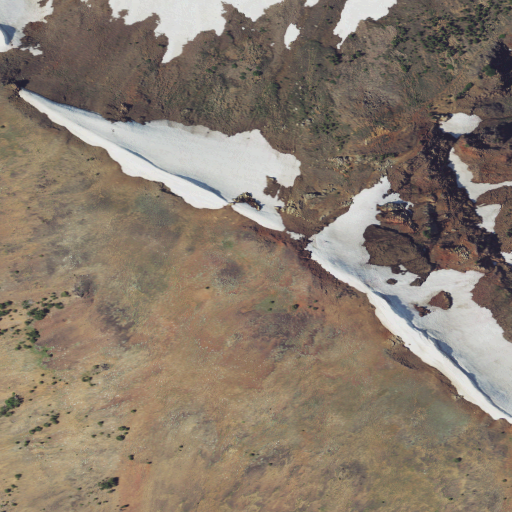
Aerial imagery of ridge(s) in Oregon named Traverse Ridge containing barren land and shrub